Question: The case is really trivial: FontWeight's attribute for 'TextBlock' does not work in Universal Store App. I have created sample project (Universal App), and in the WindowPhone's 'MainPage' added 'TextBlock' styled like that:
'''
<TextBlock HorizontalAlignment="Center"
VerticalAlignment="Center"
FontSize=20
FontWeight="Thin"
Text="Test text should be thin in runtime." />
'''
In the designer everything looks fine, but when I deploy an app on a simulator/device, test text is not thinned! It's normal. Check out the screenshot:

As you can see, in the designer the text is perfectly thin (it's beautiful!). However in the running simulator text's weight is normal. Why's that? How can I workaround it? Thanks in advance for any help.
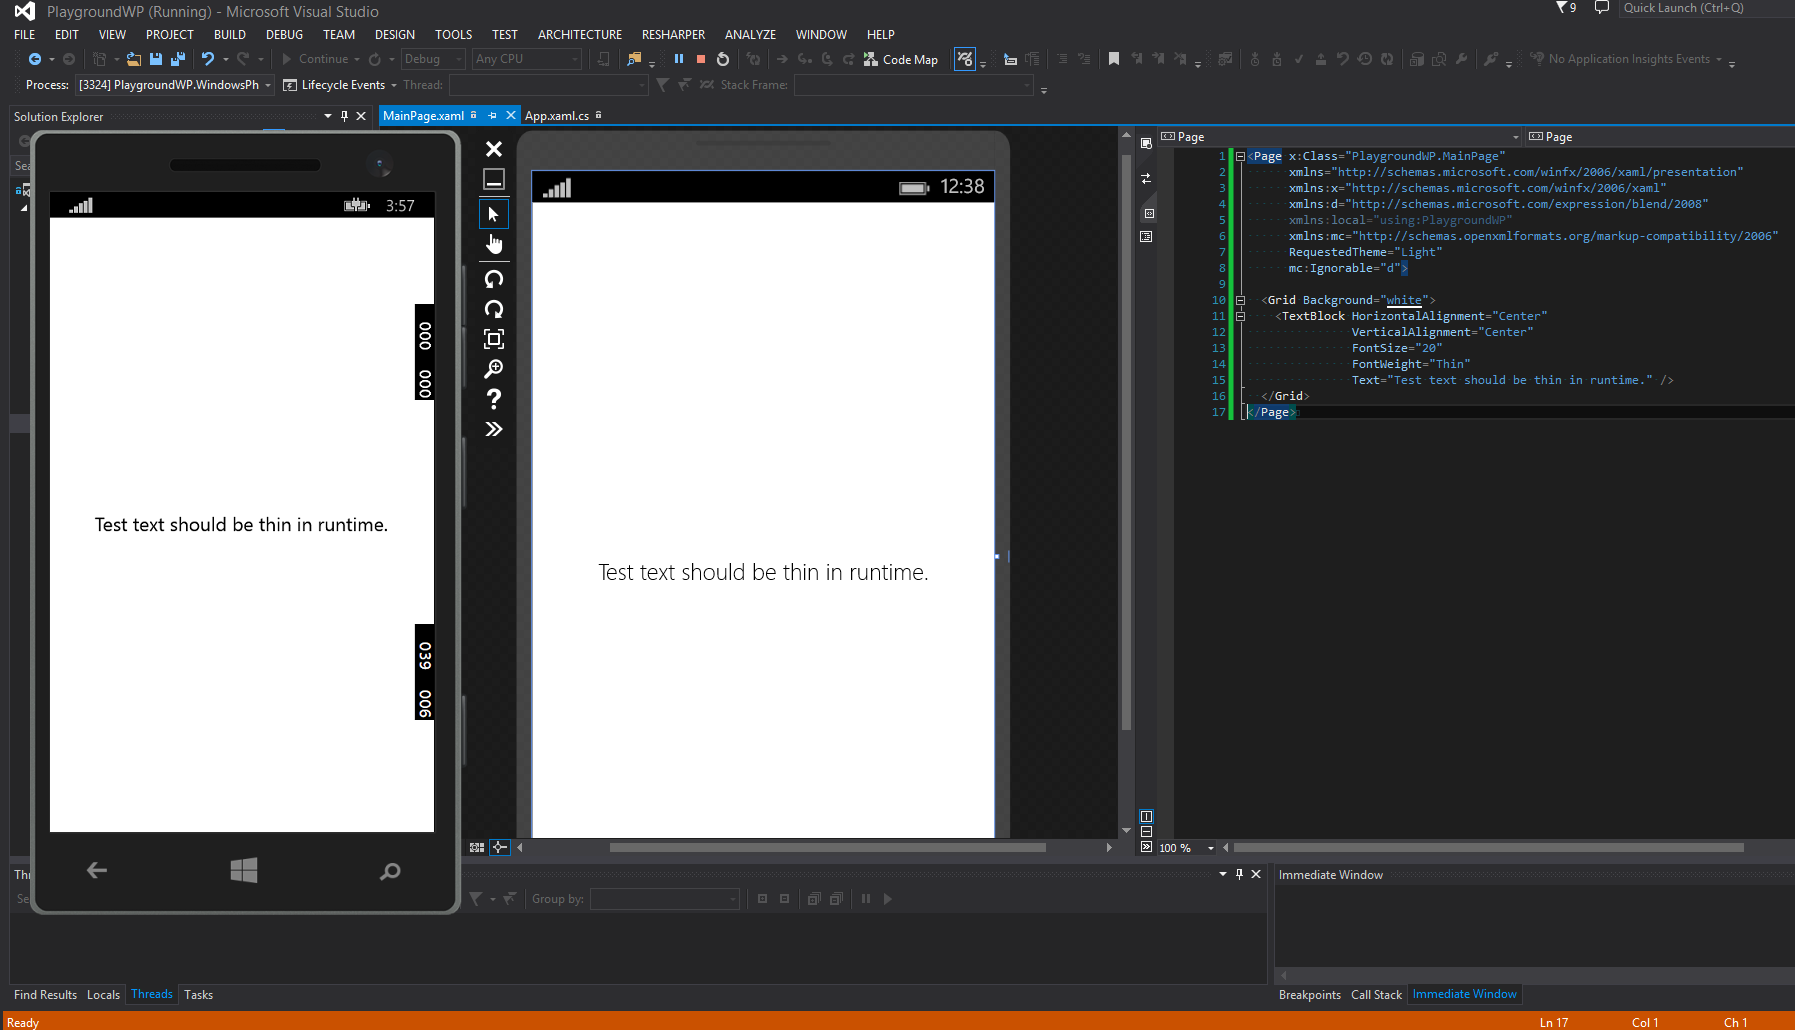
Answer: It works pretty well in WP8.0 Silverlight but in WP8.1 run time, you'll need to apply a '<Style>' to it as well. Like so
---
'''
<Grid x:Name="ContentPanel">
<StackPanel>
<TextBlock HorizontalAlignment="Left" VerticalAlignment="Center" FontSize="20" Text="Test text should be normal in runtime."/>
<!-- apply the a style like BodyTextBlockStyle -->
<TextBlock HorizontalAlignment="Left" VerticalAlignment="Center" FontSize="20"
Text="Test text should be thin in runtime."
FontWeight="Thin" Style="{StaticResource BodyTextBlockStyle}"/>
</StackPanel>
</Grid>
'''
---